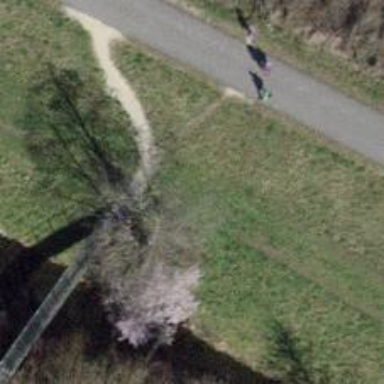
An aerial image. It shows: Path leading to bridge with metal grid surface.